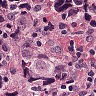
Metastatic tissue present: yes